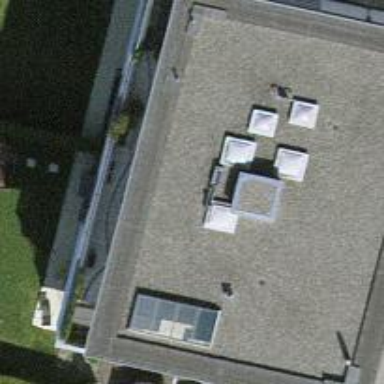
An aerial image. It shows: Apartment building with flat roof.